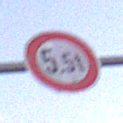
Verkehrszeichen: TatsaechlicheMasse
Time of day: SunriseSunset
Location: Outdoor (Suburban)
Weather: PartlyCloudy
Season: NotSpecified
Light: Natural